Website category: sports
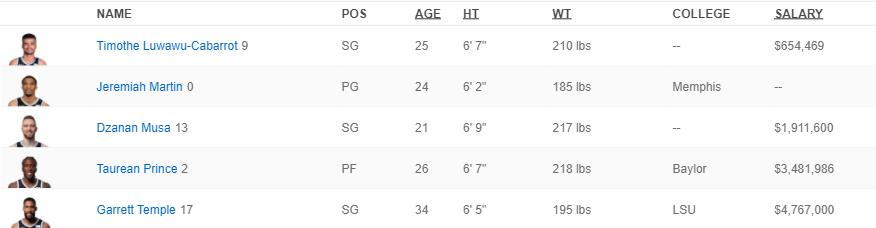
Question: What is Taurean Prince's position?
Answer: PF

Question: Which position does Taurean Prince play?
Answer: PF

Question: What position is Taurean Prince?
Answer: PF

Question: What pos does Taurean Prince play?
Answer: PF

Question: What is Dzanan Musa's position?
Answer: SG

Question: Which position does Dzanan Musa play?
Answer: SG

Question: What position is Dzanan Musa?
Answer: SG

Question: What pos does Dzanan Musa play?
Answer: SG

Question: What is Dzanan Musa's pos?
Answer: SG

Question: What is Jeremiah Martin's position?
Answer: PG

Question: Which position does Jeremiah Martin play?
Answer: PG

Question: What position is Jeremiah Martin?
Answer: PG

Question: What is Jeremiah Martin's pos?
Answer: PG

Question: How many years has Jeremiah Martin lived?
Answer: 24

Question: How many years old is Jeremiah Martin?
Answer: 24

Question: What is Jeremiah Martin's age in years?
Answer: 24

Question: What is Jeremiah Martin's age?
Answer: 24

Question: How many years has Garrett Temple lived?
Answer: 34

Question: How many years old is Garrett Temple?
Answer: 34

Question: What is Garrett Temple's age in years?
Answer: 34

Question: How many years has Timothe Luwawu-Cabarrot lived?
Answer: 25

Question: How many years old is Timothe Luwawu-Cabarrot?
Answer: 25

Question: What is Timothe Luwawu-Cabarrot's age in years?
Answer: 25

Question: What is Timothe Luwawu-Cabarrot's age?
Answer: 25

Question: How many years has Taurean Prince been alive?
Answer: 26

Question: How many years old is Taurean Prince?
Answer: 26

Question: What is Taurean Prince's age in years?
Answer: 26

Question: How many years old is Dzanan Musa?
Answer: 21

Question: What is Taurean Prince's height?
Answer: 6' 7"

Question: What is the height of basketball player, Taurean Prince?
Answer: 6' 7"

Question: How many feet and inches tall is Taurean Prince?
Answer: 6' 7"

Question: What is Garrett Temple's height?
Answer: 6' 5"

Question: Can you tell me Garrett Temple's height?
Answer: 6' 5"

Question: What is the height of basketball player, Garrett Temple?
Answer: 6' 5"

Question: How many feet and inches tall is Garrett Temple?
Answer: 6' 5"

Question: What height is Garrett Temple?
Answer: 6' 5"

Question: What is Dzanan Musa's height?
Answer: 6' 9"

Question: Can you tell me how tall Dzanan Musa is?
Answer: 6' 9"

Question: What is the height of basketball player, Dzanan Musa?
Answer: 6' 9"

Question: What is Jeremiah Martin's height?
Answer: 6' 2"

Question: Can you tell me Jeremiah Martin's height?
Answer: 6' 2"

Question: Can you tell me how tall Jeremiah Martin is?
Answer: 6' 2"

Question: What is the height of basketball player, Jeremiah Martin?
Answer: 6' 2"

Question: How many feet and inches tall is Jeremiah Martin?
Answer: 6' 2"

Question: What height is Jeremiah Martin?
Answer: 6' 2"

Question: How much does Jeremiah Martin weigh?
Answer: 185 lbs

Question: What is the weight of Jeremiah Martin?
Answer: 185 lbs

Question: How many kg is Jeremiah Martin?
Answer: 185 lbs

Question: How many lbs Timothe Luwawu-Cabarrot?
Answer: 210 lbs

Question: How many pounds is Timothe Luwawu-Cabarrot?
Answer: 210 lbs

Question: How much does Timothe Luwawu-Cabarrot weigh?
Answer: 210 lbs

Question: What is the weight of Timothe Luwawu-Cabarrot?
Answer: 210 lbs

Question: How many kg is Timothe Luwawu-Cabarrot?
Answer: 210 lbs

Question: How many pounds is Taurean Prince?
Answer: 218 lbs

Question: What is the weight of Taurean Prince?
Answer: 218 lbs

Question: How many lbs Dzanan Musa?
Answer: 217 lbs

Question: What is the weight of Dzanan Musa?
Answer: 217 lbs

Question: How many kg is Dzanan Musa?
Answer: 217 lbs

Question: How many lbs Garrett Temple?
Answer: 195 lbs

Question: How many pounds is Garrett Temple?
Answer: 195 lbs

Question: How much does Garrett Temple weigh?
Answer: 195 lbs

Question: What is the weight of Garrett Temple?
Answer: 195 lbs

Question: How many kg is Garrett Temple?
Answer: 195 lbs

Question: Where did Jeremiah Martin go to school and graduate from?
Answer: Memphis